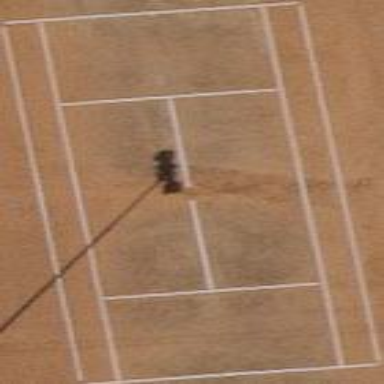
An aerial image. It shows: Tennis court on pitch.